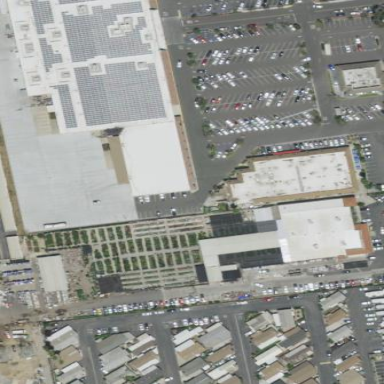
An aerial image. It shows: Retail area.